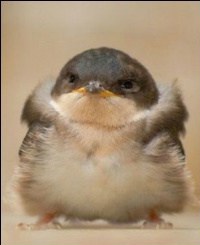
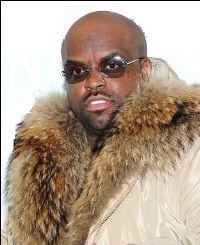
Blend attribute: Clothing
Blending difficulty: Low
Creative potential: High